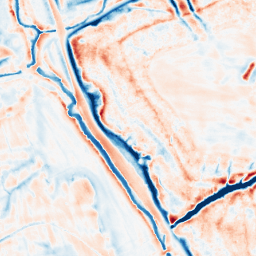
Category: edge_preserving
Decomposition family: bilateral
Decomposition parameters: d: 21
sigma_color: 150
sigma_space: 25
Upsampling method: linear_exact
Upsampling parameters: scale: 8
Upsampling scale: 8